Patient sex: M
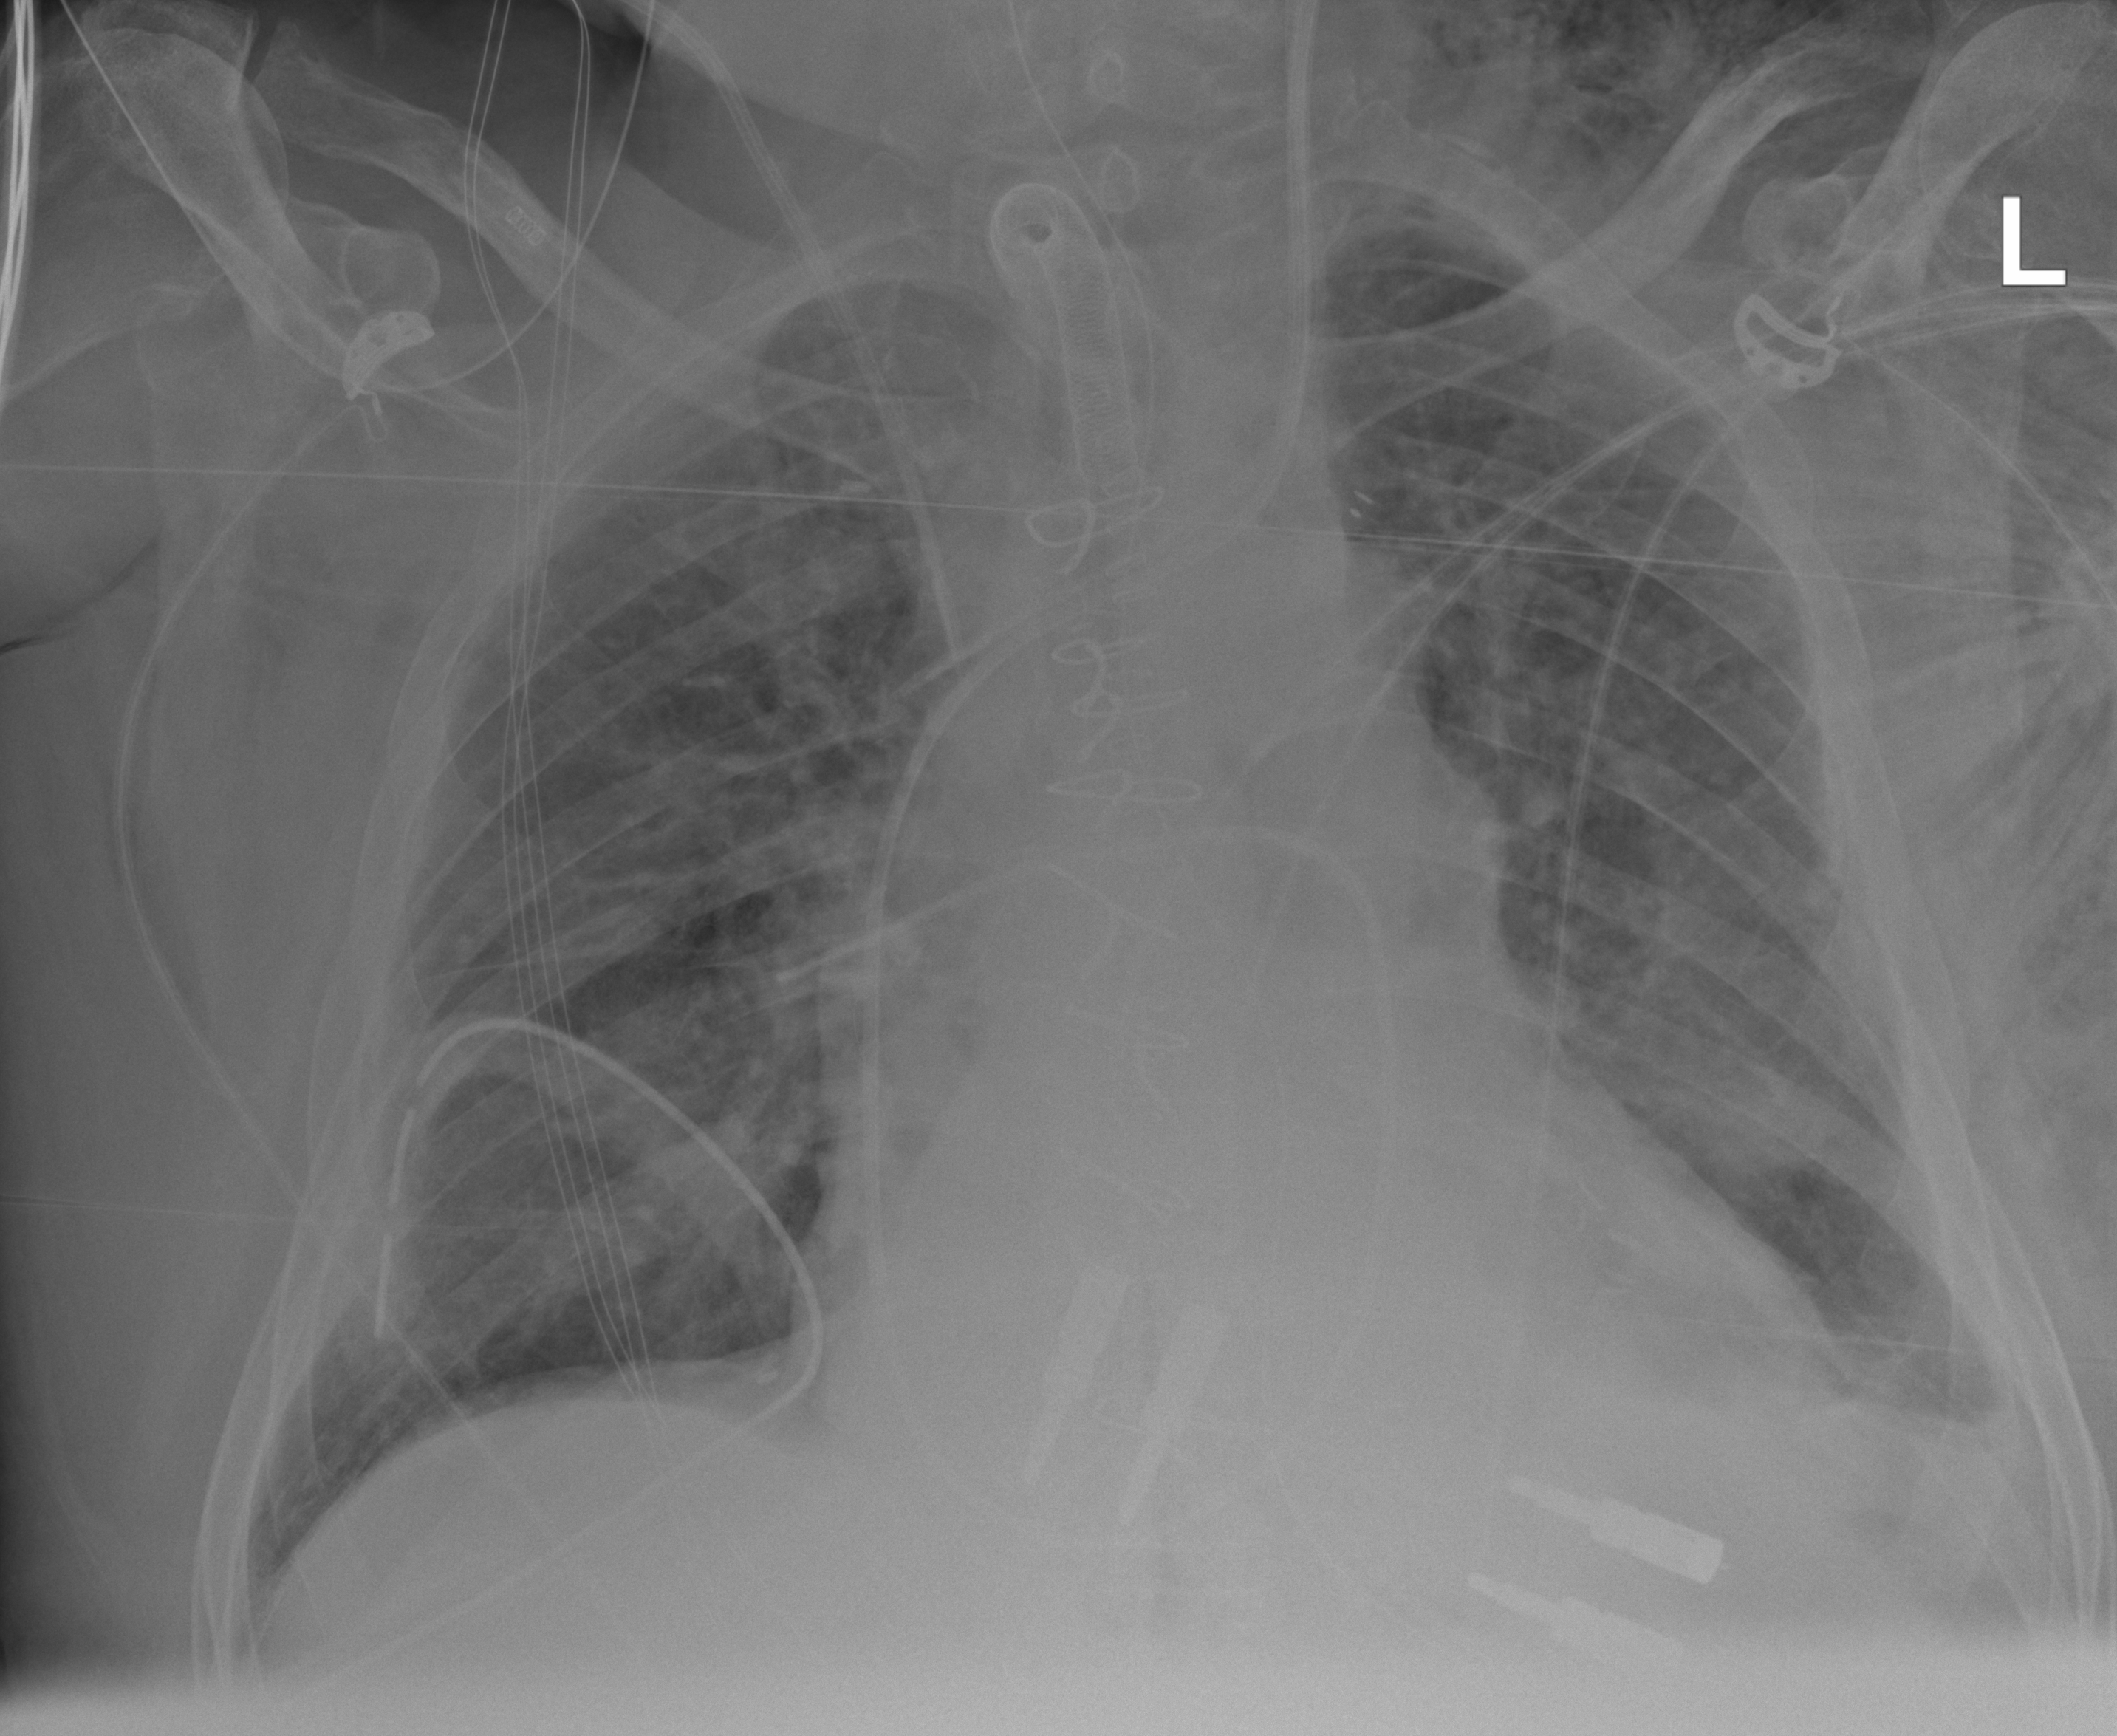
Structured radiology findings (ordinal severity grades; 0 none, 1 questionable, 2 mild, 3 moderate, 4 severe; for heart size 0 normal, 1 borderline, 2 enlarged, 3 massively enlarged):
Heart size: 2
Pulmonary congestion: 2
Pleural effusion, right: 0
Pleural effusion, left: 2
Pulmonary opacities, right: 0
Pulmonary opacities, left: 0
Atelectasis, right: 0
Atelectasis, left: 2